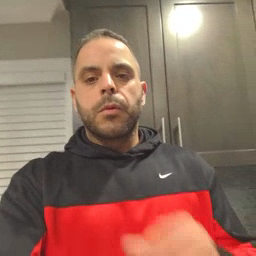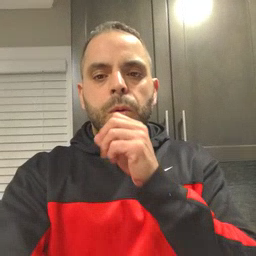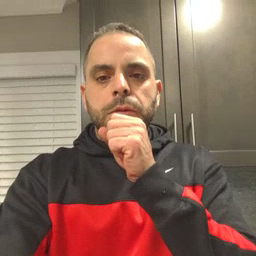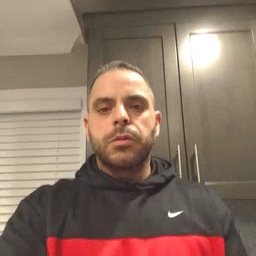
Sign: orange